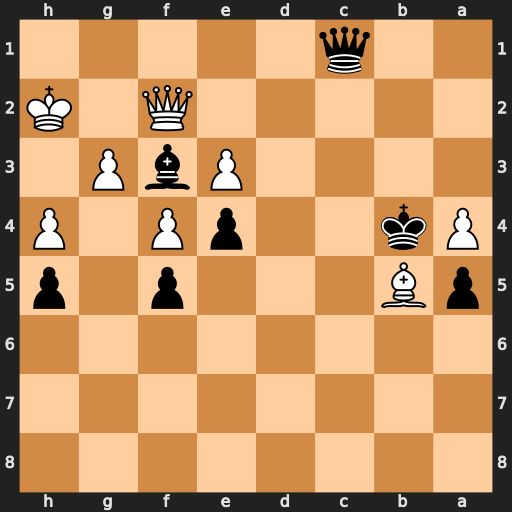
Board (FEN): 8/8/8/pB3p1p/Pk2pP1P/4PbP1/5Q1K/2q5
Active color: b
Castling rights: -
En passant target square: -
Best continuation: Qh1#